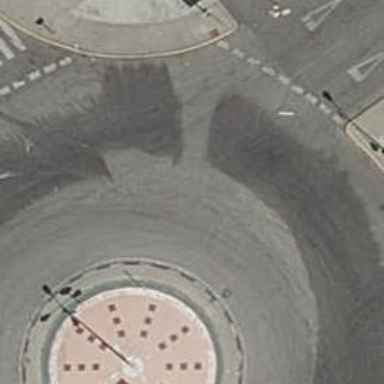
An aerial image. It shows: Roundabout on service road.